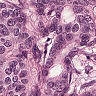
Metastatic tissue present: yes